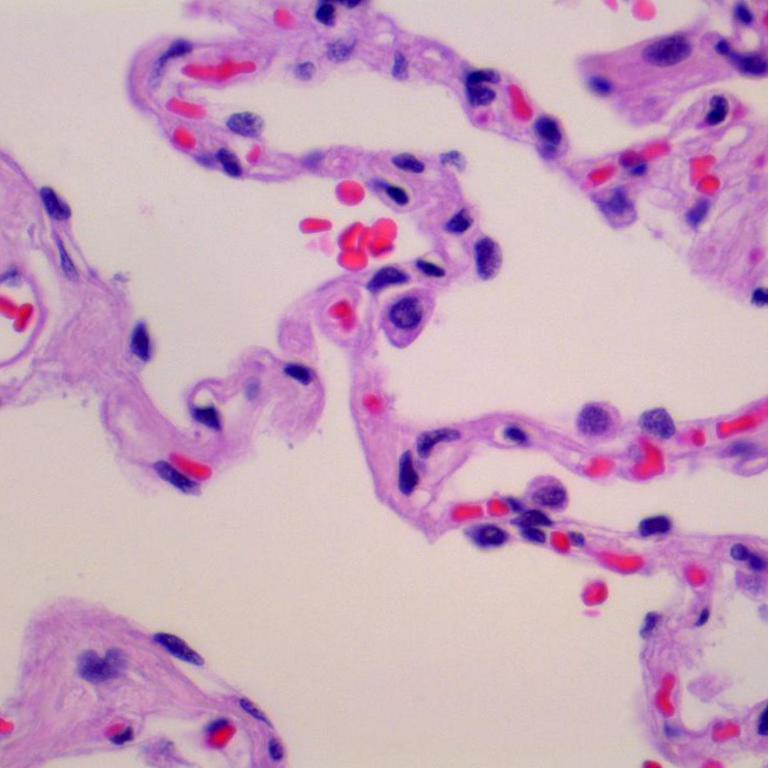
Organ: lung
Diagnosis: benign